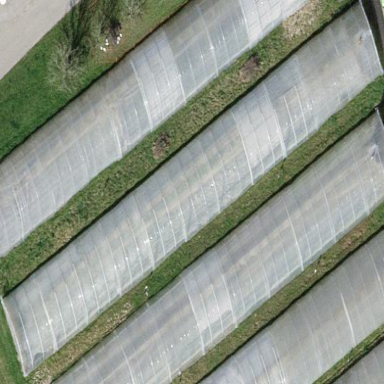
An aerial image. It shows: Greenhouse.